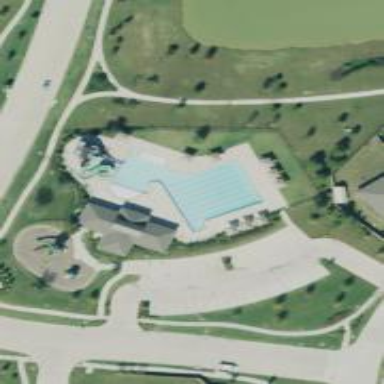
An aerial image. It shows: Swimming pool located in leisure land.